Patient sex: F
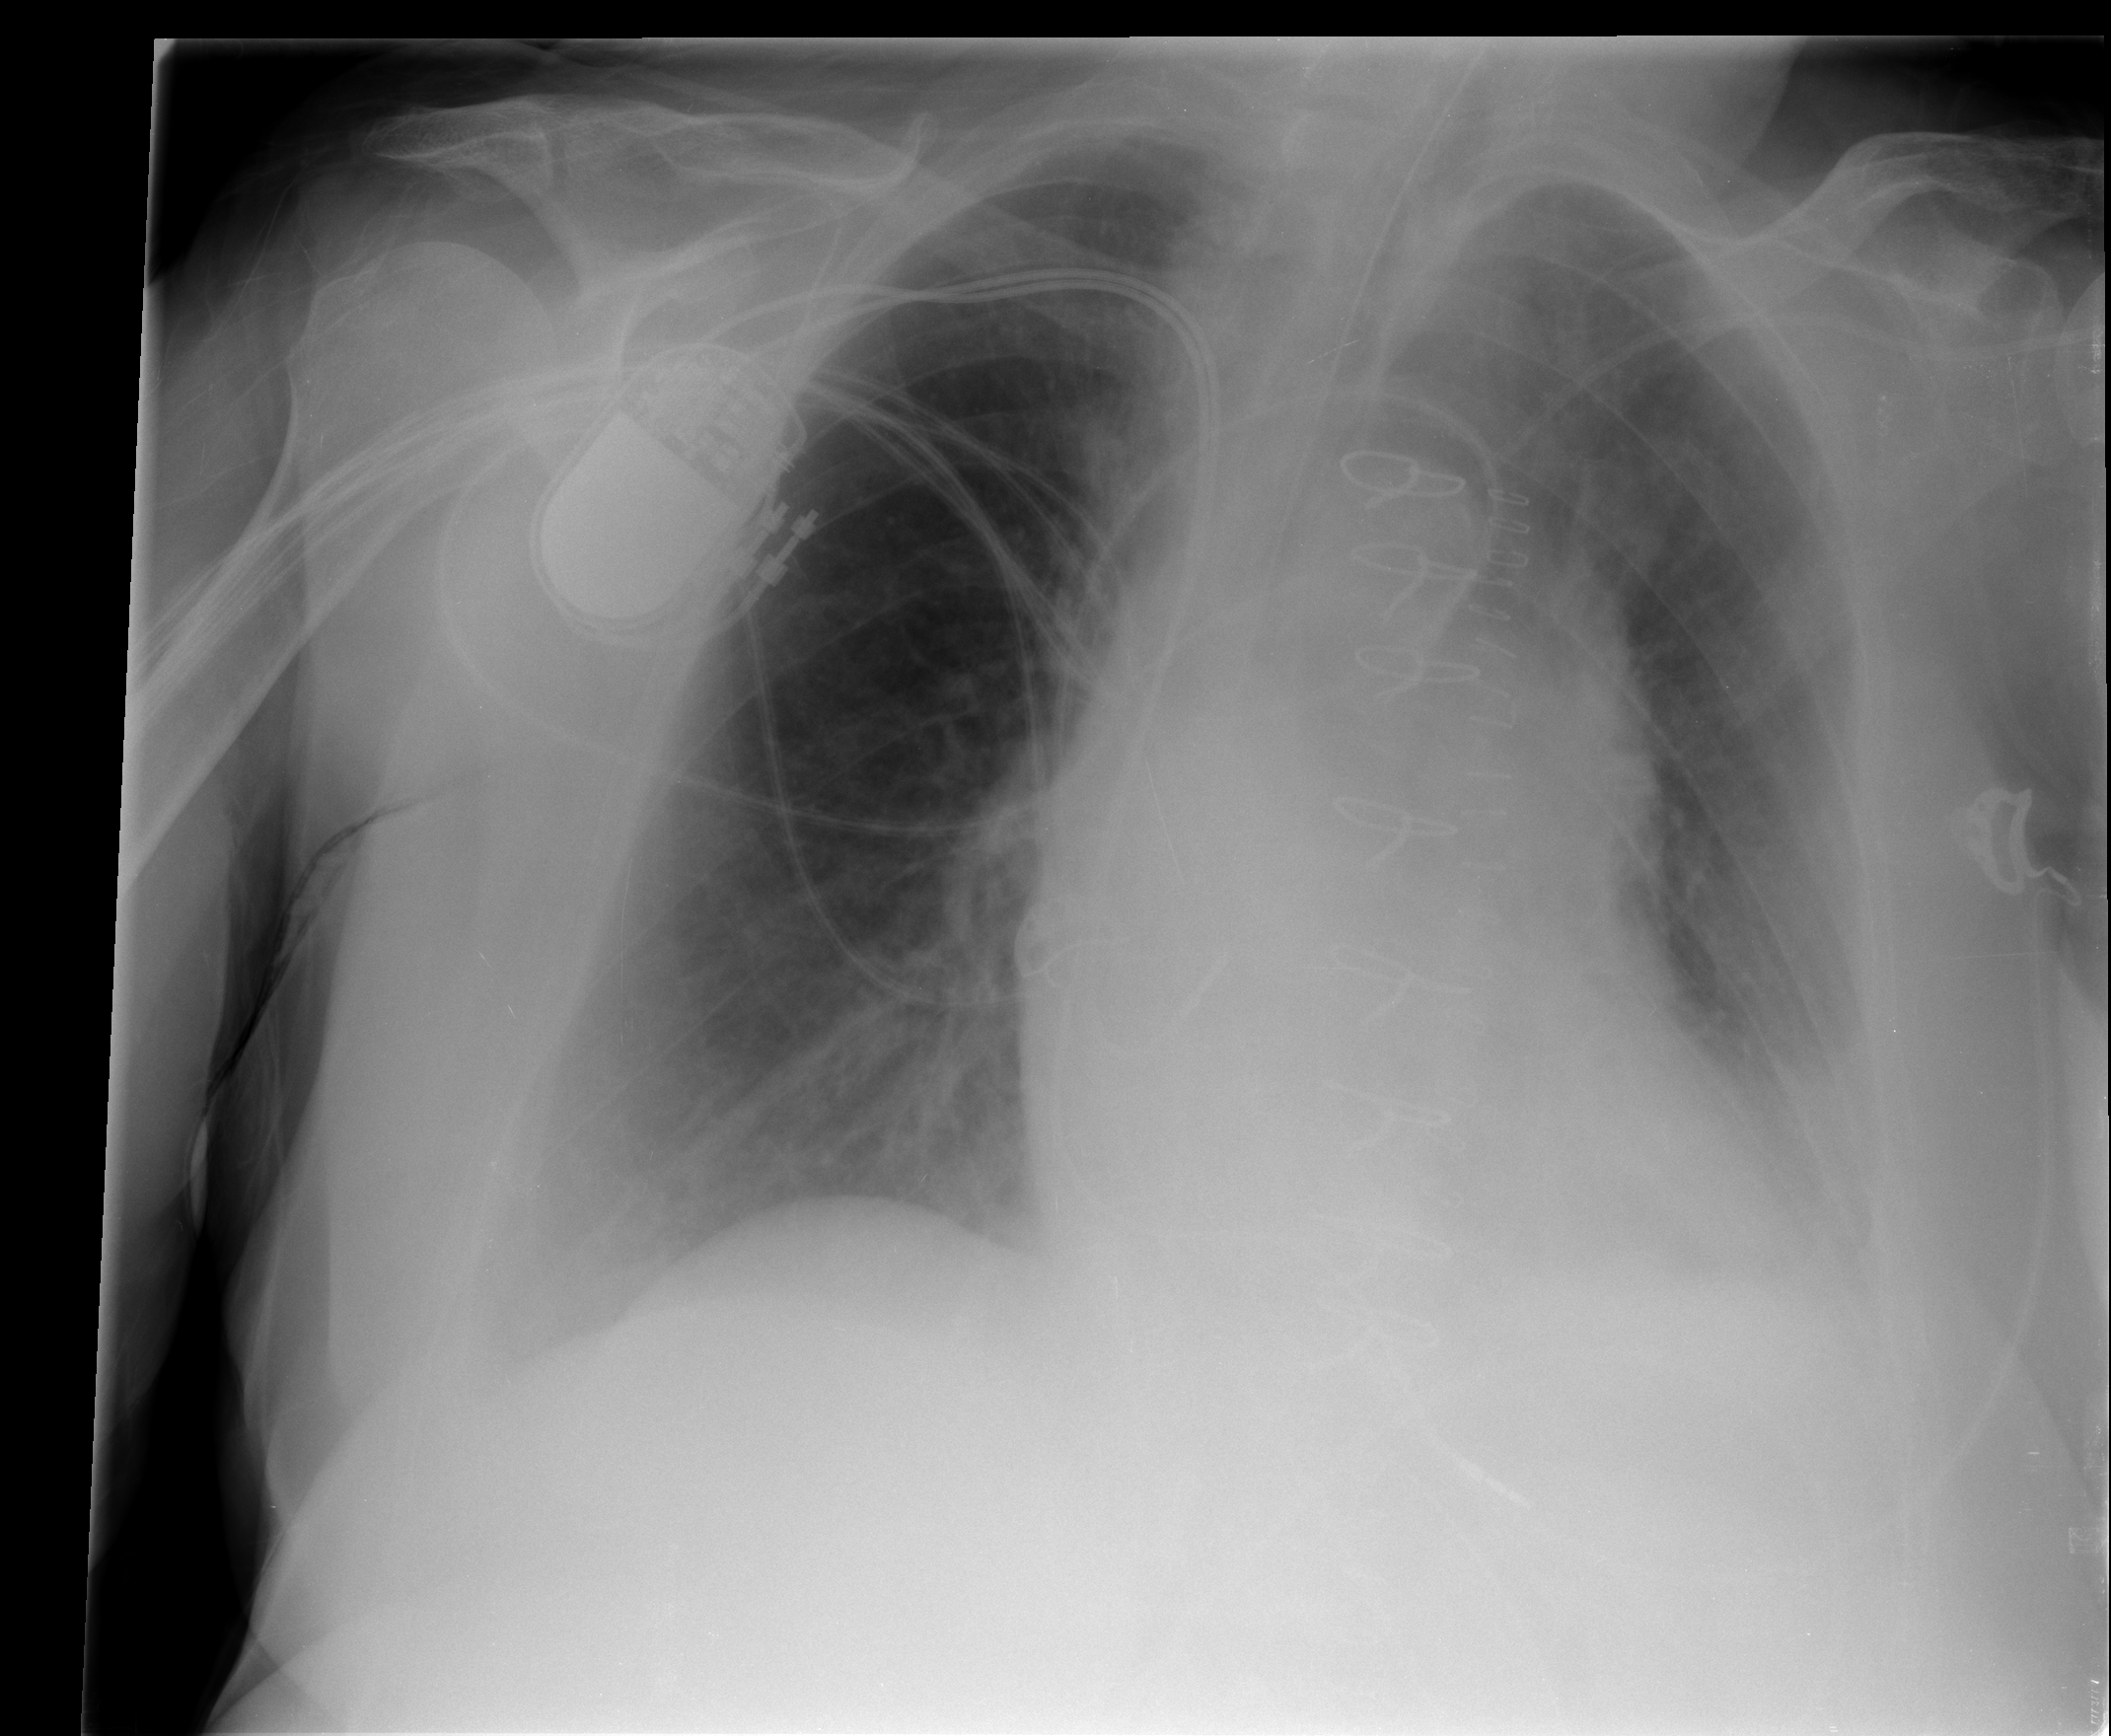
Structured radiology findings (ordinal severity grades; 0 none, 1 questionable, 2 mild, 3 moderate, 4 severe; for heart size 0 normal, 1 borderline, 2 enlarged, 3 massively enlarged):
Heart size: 2
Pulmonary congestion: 2
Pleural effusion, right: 2
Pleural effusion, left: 2
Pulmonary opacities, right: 0
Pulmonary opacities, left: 1
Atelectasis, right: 0
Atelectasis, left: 2